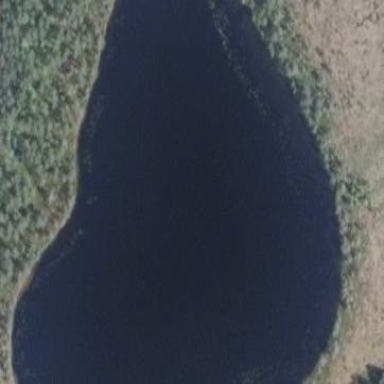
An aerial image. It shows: Serene lake surrounded by nature.